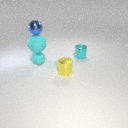
small cyan rubber sphere behind small yellow metal cylinder